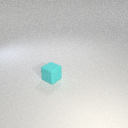
small cyan rubber cube